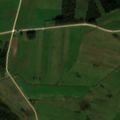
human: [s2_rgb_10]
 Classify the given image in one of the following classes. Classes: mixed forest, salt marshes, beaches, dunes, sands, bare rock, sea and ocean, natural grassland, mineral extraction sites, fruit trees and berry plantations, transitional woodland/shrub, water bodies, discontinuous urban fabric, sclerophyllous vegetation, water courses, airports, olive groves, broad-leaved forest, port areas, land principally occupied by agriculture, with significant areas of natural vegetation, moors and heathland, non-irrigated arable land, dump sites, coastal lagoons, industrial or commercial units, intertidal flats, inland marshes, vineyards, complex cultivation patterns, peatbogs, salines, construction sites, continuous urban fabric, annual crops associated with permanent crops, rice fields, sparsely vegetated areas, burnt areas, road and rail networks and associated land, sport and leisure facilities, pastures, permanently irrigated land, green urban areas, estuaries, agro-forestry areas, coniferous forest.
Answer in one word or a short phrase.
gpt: non-irrigated arable land, pastures, broad-leaved forest, mixed forest